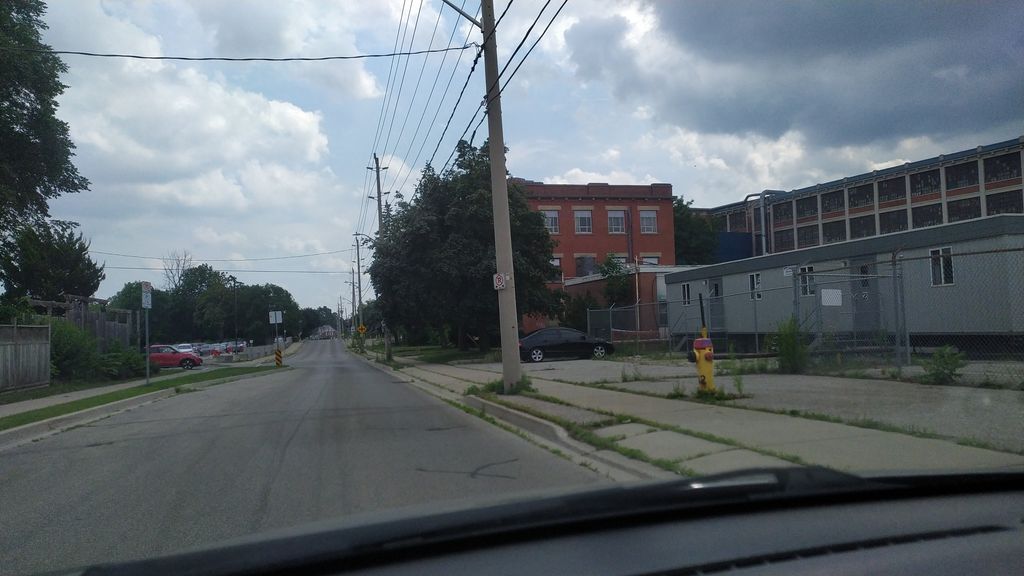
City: kitchener-waterloo